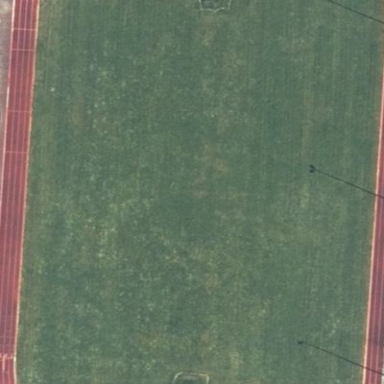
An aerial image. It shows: Athletics pitch used for leisure sports activities.